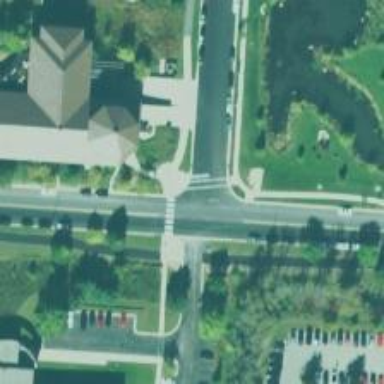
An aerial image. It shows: Uncontrolled road crossing.